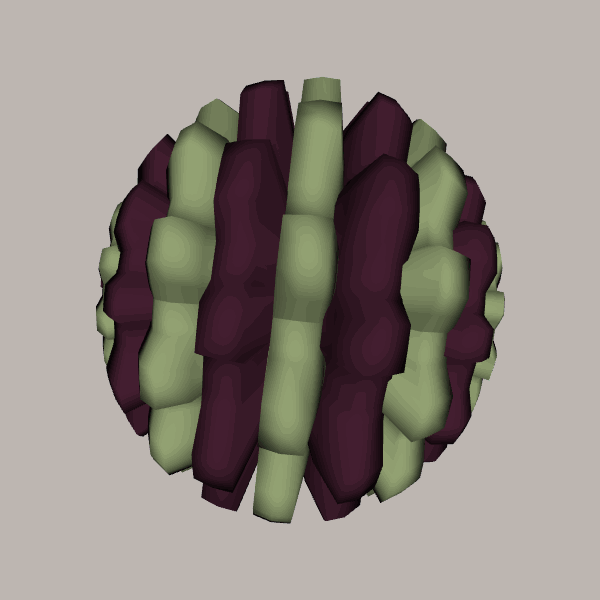
Background: light